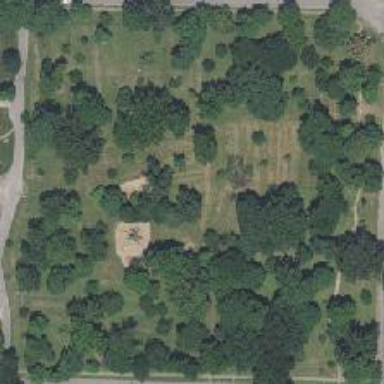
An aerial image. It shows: Park.